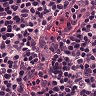
Metastatic tissue present: no